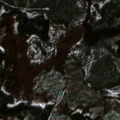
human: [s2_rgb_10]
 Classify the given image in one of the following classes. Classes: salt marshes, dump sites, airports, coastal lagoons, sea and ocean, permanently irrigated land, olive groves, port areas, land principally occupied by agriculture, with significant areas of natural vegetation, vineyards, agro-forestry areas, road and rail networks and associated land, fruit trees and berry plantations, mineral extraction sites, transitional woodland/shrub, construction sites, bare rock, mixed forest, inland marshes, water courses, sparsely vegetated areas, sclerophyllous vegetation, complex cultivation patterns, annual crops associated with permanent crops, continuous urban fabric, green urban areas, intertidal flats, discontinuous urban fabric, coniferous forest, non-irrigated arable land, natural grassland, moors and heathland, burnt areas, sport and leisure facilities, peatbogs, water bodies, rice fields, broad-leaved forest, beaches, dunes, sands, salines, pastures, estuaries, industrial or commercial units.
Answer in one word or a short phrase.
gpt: coniferous forest, transitional woodland/shrub, peatbogs